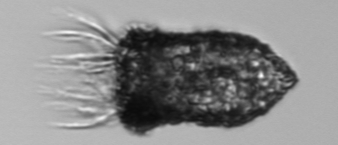
Label: Tintinnopsis